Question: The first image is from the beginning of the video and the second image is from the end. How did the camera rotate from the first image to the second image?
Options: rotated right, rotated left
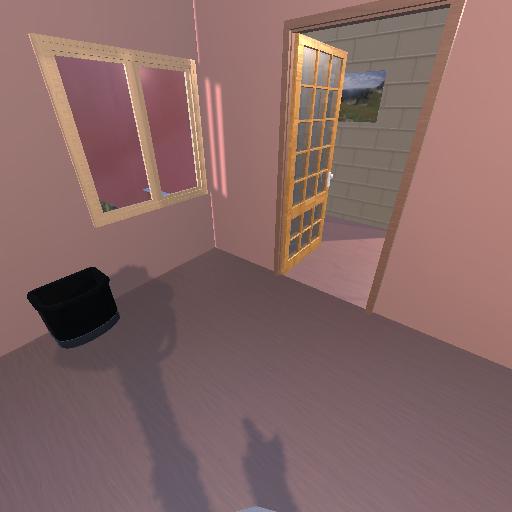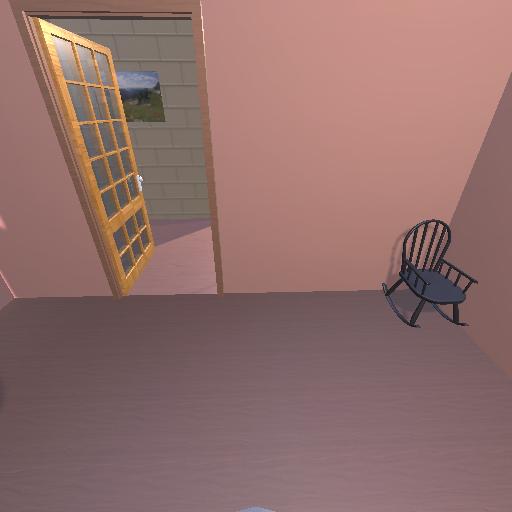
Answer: rotated right